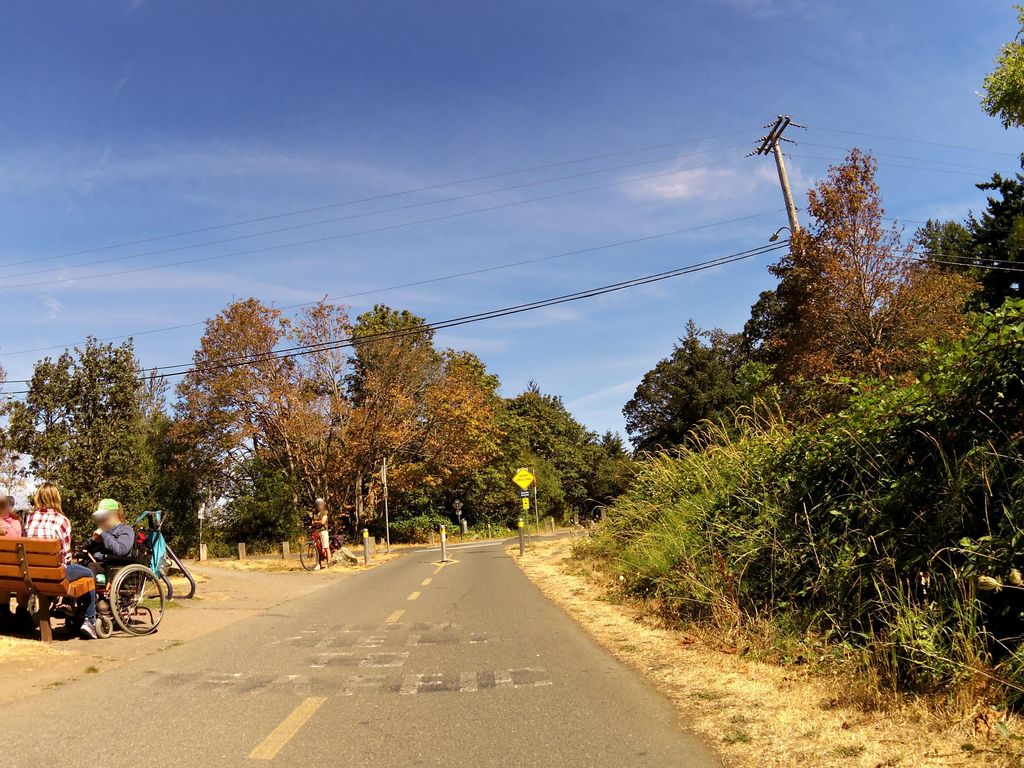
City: victoria